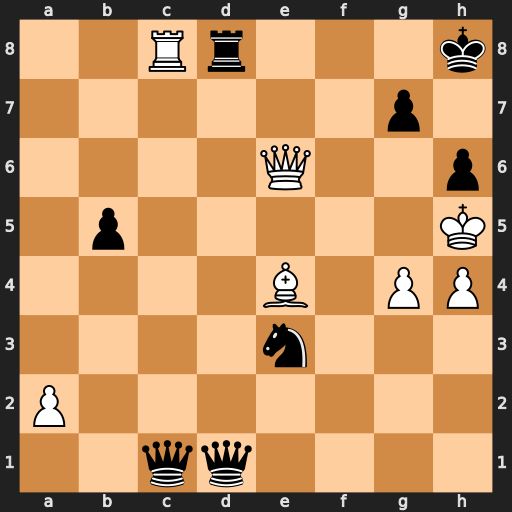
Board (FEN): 2Rr3k/6p1/4Q2p/1p5K/4B1PP/4n3/P7/2qq4
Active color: w
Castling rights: -
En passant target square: -
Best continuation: Qe8+ Rxe8 Rxe8#